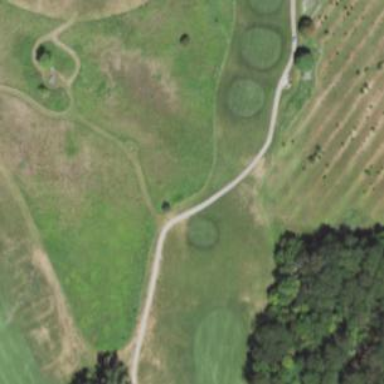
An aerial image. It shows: Path for both road and golf.